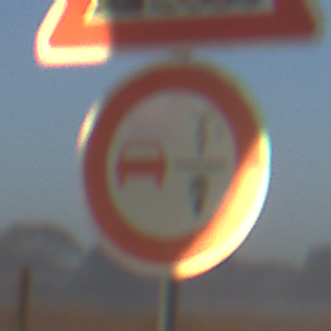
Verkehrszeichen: VerbotUeberholenEinspurigeFahrzeuge
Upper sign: Ufer
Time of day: SunriseSunset
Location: Outdoor (Nature)
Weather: Clear
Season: NotSpecified
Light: Natural